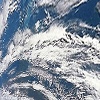
Label: cloud